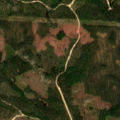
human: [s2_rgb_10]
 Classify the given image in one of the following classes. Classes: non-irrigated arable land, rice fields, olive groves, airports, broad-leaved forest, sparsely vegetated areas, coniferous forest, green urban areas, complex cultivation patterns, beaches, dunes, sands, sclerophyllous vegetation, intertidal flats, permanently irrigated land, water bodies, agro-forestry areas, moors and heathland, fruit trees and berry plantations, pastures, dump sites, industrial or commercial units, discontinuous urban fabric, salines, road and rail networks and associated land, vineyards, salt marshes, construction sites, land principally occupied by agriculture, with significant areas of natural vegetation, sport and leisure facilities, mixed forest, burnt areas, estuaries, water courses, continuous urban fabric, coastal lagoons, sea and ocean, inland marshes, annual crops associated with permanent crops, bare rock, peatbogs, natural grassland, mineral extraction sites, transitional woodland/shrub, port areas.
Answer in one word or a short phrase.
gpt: coniferous forest, transitional woodland/shrub